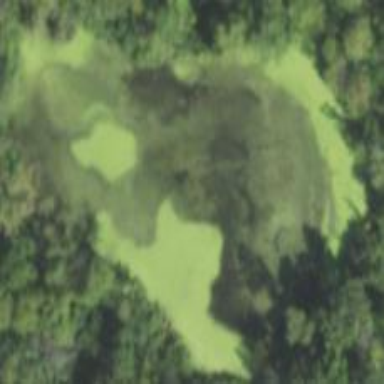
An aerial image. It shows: Pond surrounded by natural water.